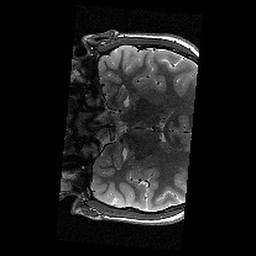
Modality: T2w
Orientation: coronal
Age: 13
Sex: male
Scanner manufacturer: siemens
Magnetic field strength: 3 T
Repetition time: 9.23 s
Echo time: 0.067 s